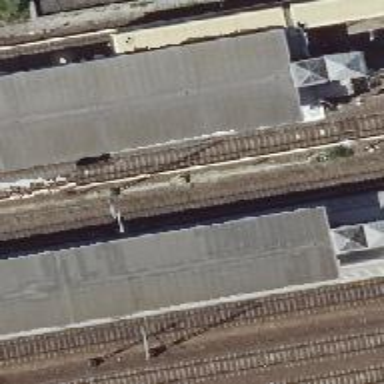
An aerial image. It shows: Light rail stop position on the railway.